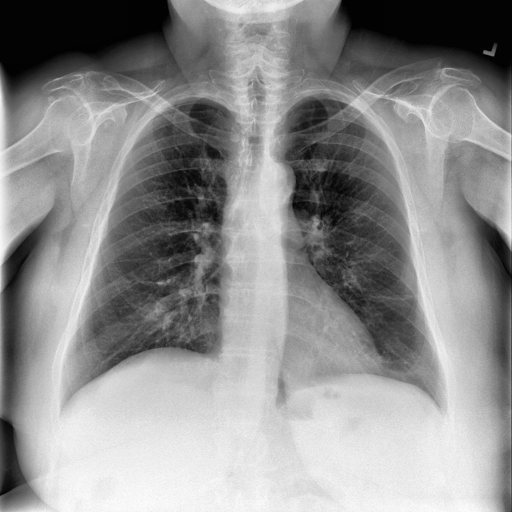
Finding: NORMAL